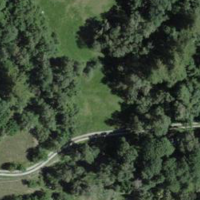
EUNIS habitat code: 23
Species observed at this site:
Campanula patula